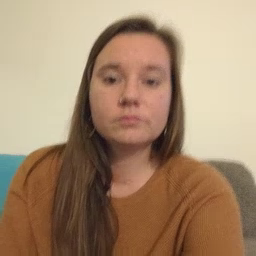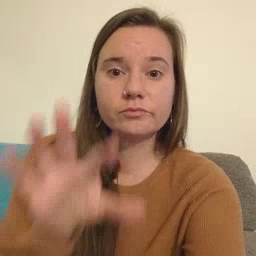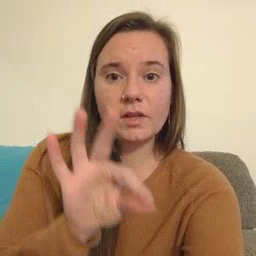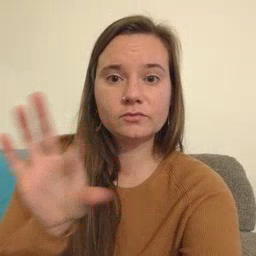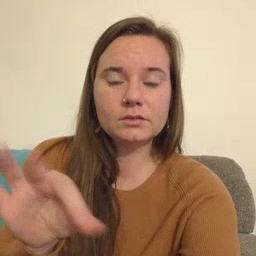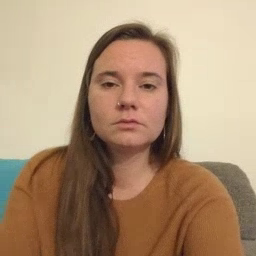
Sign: frenchfries